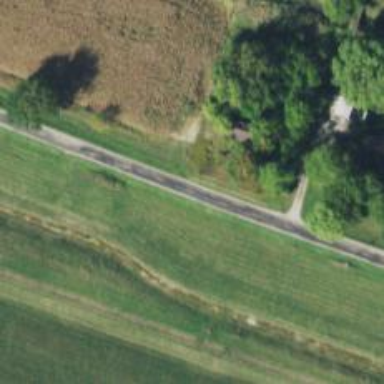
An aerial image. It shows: Unclassified road.